Interaction volume radius: 5 \u00c5
Interaction volume height: 25 \u00c5
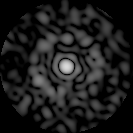
Disorder parameter: 0.8275